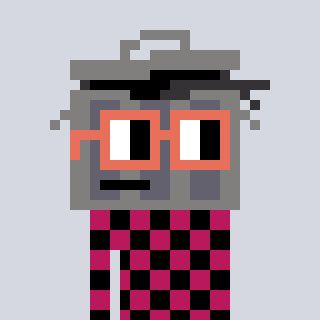
a pixel art character with square orange glasses, a trashcan-shaped head and a darkpink-colored body on a cool background